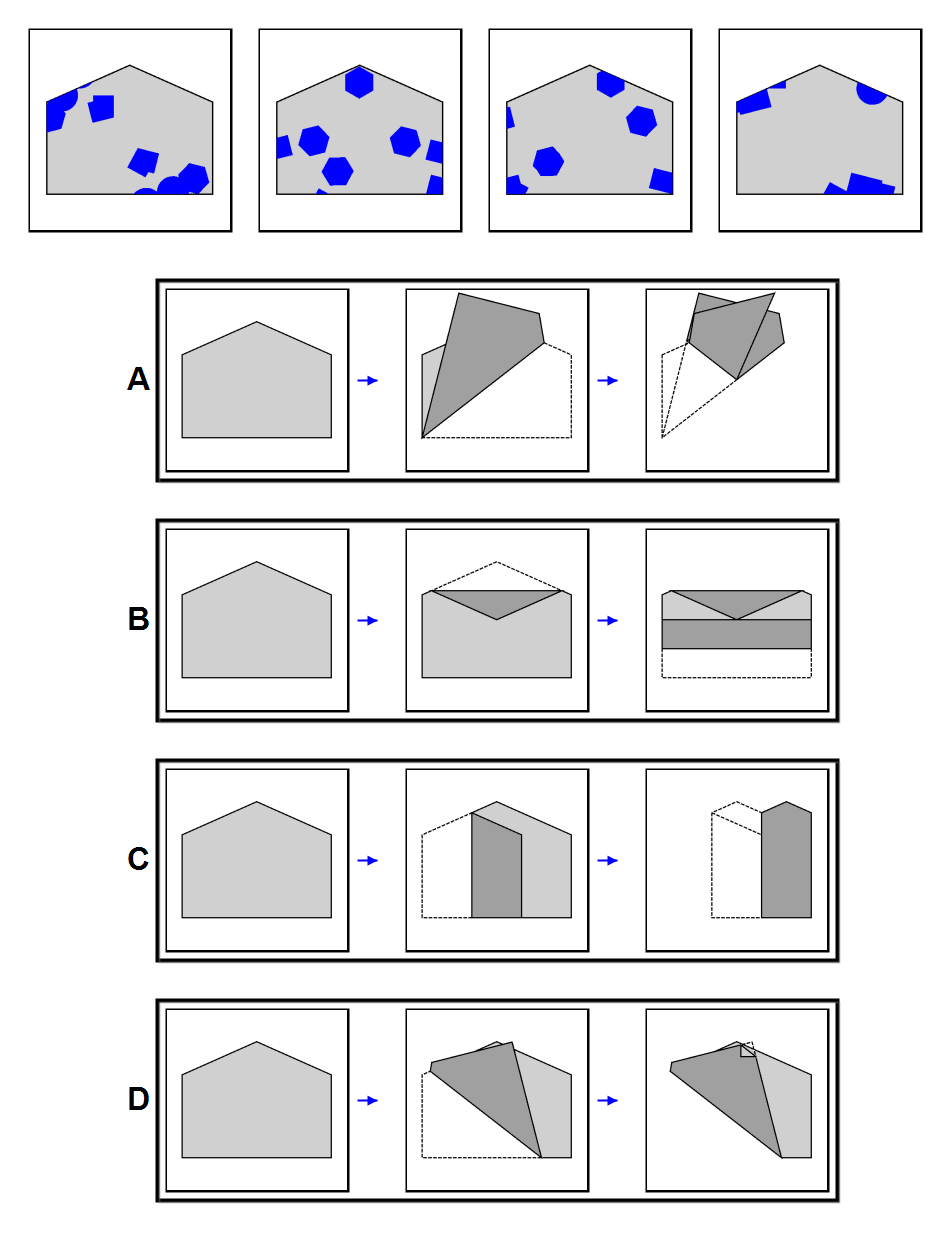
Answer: A